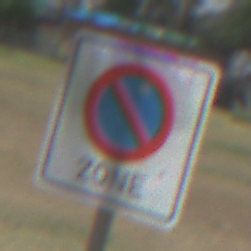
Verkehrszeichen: BeginnEingeschraenktesHalteverbotZone
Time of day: Midday
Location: Outdoor (Nature)
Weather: Clear
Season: NotSpecified
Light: Natural